Question: I'm using <URL> jquery plugin. Here's my html:
'''
<div class="account_window" style="display:none;">
<div class="coda-slider" id="slider-id">
<div>
<h2 class="title">Option1</h2>
<p>Stuff for option 1</p>
</div>
<div>
<h2 class="title">Password</h2>
<form id="change_Pass" action="" method="post">
Current Password<span style="color:red;">*</span><input type="password" id="change_password" name="change_password"><br>
New Password<span style="color:red;">*</span><input type="password" id="new_password" name="new_password"><br>
Verify Password<span style="color:red;">*</span><input type="password" id="verify_password" name="verify_password"><br>
<input type="submit" value="Submit" id="change_pass_submit">
</form>
</div>
</div>
</div>
'''
And here's the jquery:
'''
$('#slider-id').codaSlider({
firstPanelToLoad: 1,
dynamicArrows: false
});
'''
So when i remove this line 'style="display:none;"', the tabs work and looks perfect. But when I add it the tabs look like this:

I don't know why. There are no console errors. <URL> is a working demo of the problem. Why is it displaying so oddly?
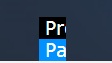
Answer: The issue that you're having is because the Coda Slider creates a wrapper element around the slider when it's initialized, which does not play nicely with its parent element being hidden.
The workaround for this is to make the slider initialize the 'account_window' has been made visible.
To do this, change your jQuery to:
'''
$('#show_coda').click(function(){
$('.account_window').show();
$('#slider-id').codaSlider({
firstPanelToLoad: 1,
dynamicArrows: false
});
});
'''